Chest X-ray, PA view. Patient: 63 years old, sex F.
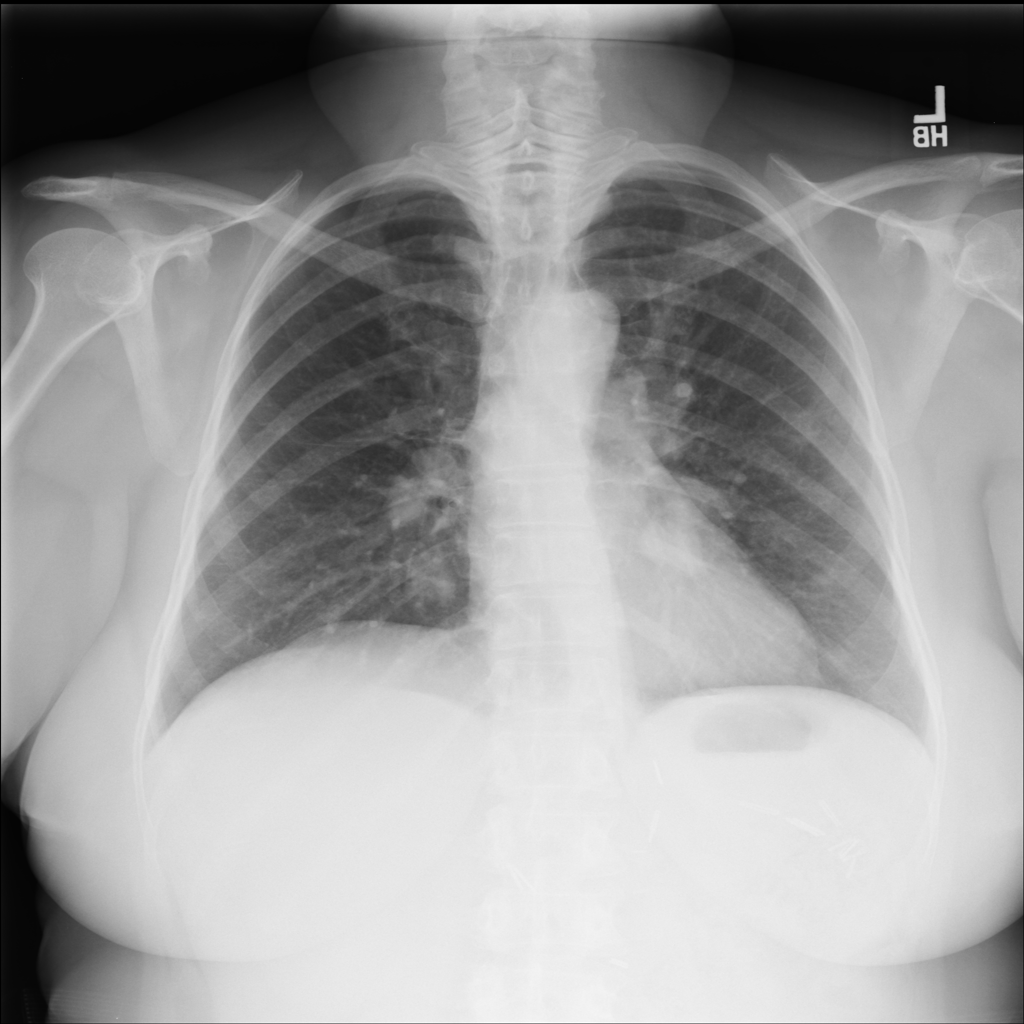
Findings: Consolidation